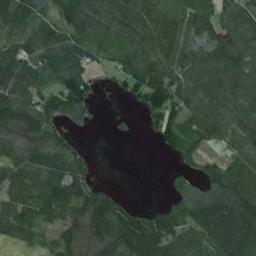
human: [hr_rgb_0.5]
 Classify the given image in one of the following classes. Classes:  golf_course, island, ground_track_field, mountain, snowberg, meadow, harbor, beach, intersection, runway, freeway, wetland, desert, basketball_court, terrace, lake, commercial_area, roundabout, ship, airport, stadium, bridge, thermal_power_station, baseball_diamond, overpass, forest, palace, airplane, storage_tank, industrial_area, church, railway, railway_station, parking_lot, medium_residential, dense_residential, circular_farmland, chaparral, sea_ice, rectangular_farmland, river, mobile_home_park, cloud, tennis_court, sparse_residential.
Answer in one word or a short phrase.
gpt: lake